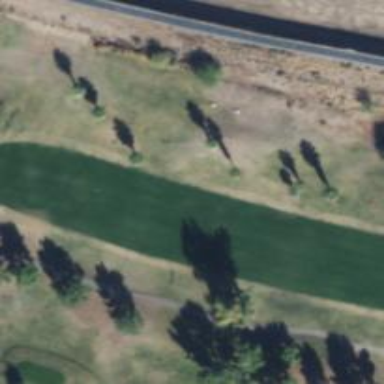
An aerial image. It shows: Golf hole.